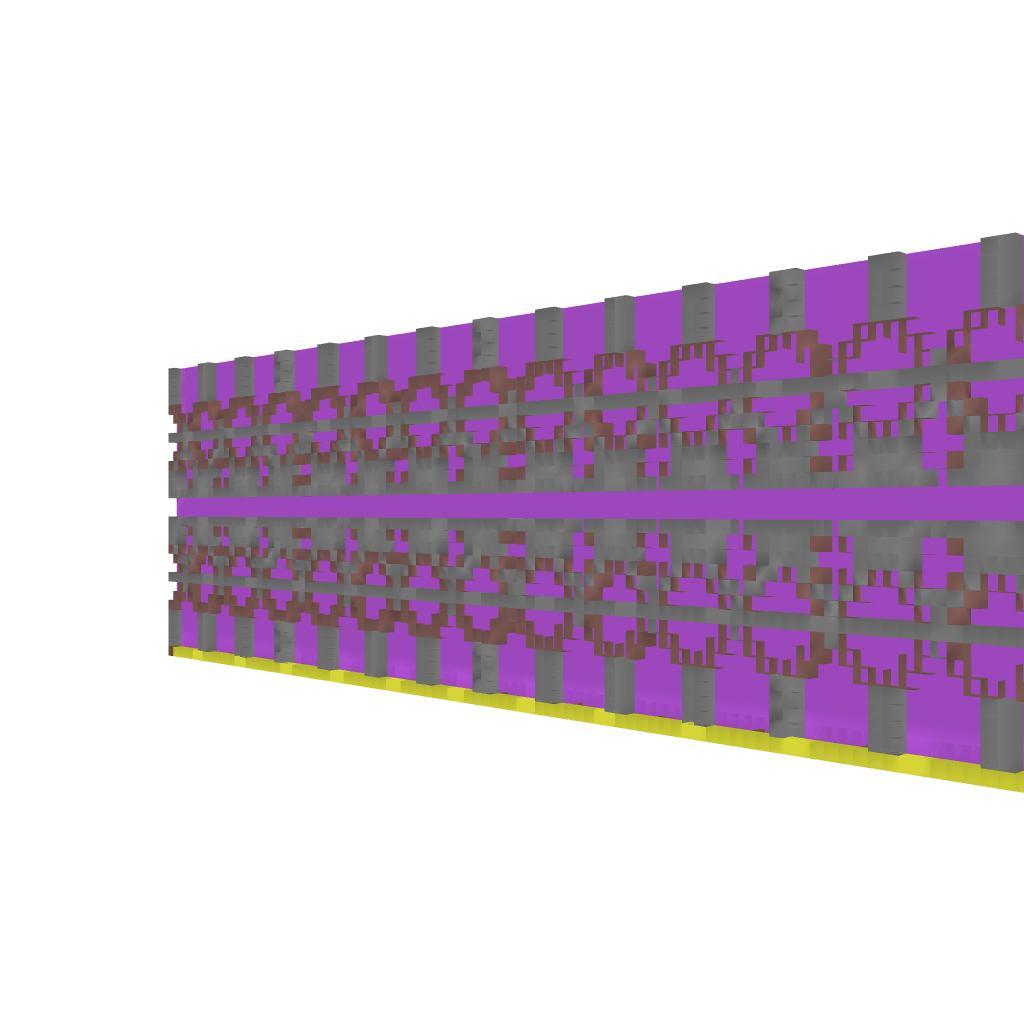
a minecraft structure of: The wall... bad low quality